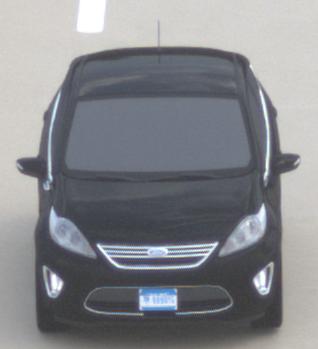
Make: Ford
Model: Fiesta
Detailed model: ’09 Sedan (seventh series)
Model produced from: 2010
Model produced until: 2017
Doors: 4
Color: black
Road condition: dry road
Daytime: midday
Contrast: low contrast